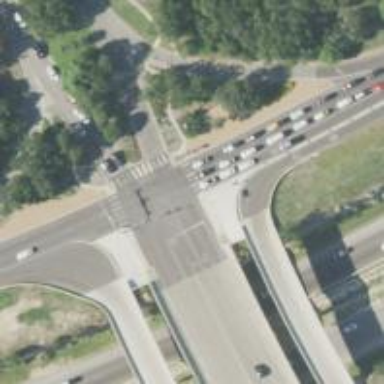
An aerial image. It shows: Secondary link road crossing over bridge.